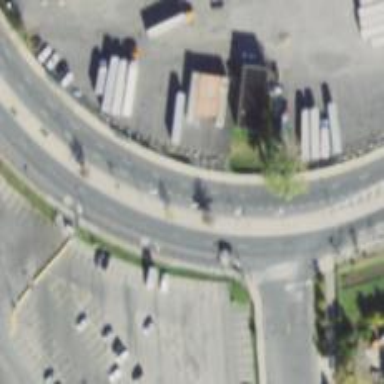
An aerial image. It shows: Secondary road with asphalt surface.